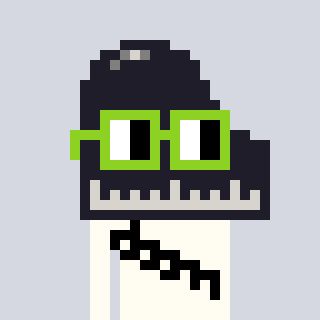
a pixel art character with square light green glasses, a piano-shaped head and a grayscale-colored body on a cool background